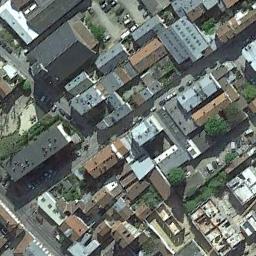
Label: dense_residential